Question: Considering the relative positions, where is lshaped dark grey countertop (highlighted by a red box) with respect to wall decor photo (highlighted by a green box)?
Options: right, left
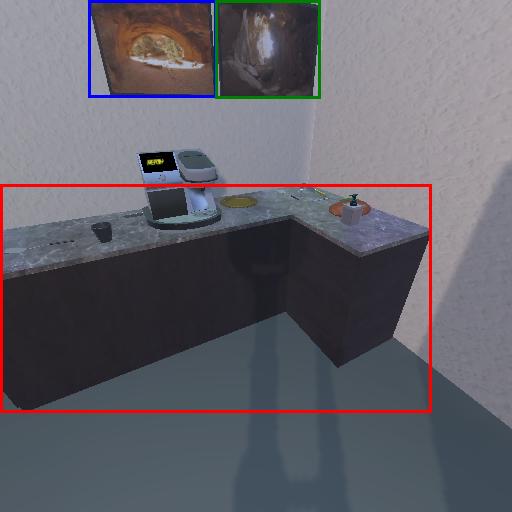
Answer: right